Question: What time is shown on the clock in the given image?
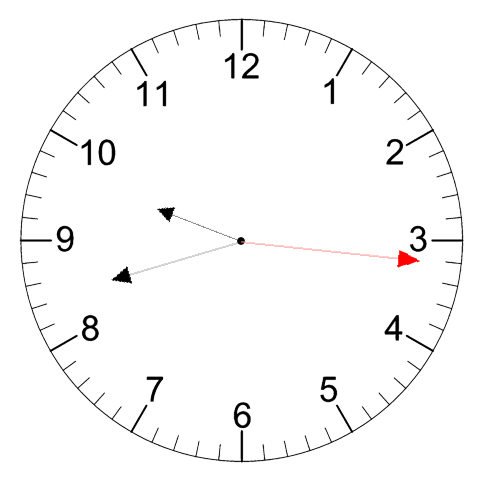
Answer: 09:42:16